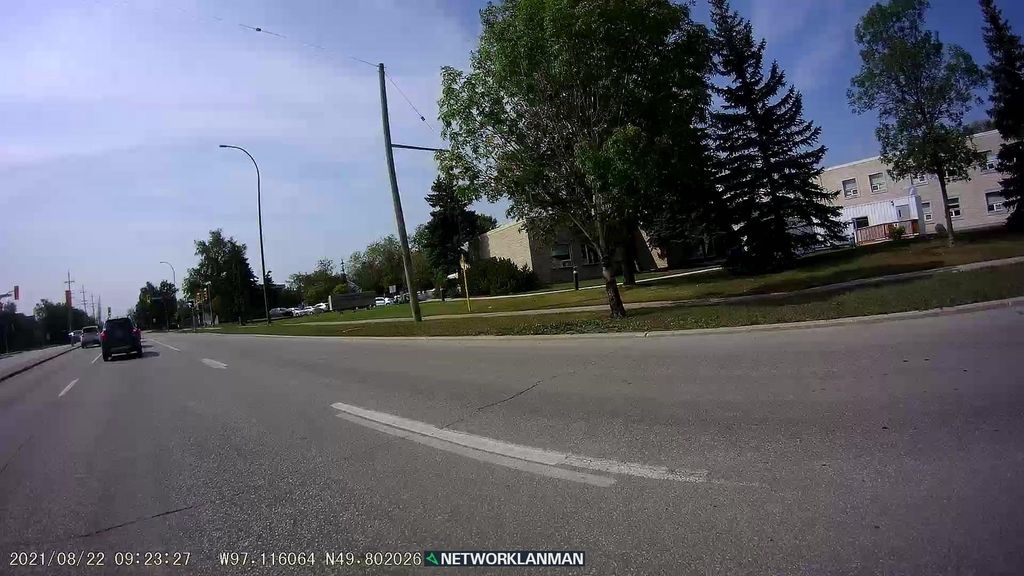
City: winnipeg